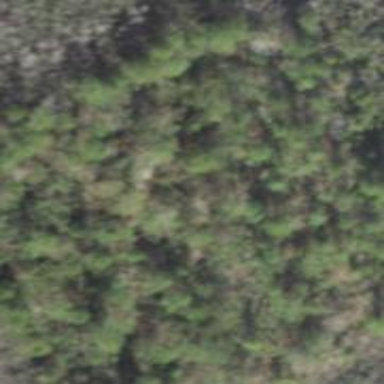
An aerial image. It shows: Beautiful woodland area.